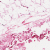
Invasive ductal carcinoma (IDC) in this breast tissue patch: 0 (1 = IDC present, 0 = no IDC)